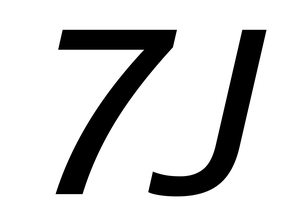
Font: InstrumentSans-Italic_Medium_Italic